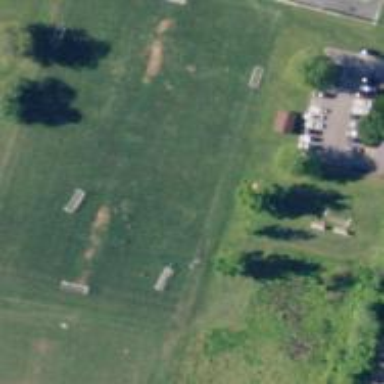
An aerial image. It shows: Soccer pitch for leisureland activities.